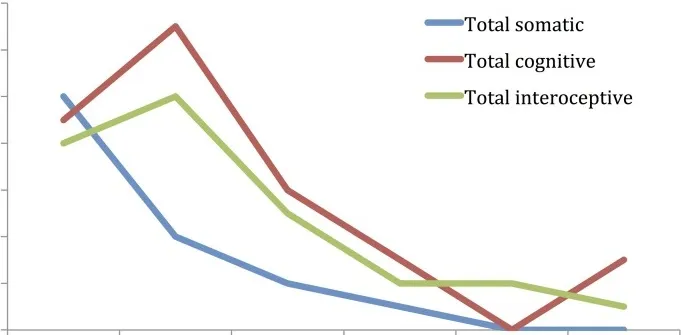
Time course of Beck Anxiety Inventory somatic, cognitive and interceptive symptoms in Case 1.
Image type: pathology (masson_trichrome)